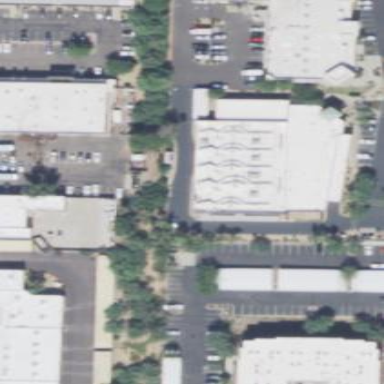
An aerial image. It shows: Retail building next to sports center specializing in shooting activities.